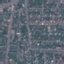
Land use / land cover class: Residential